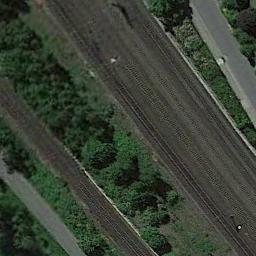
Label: railway